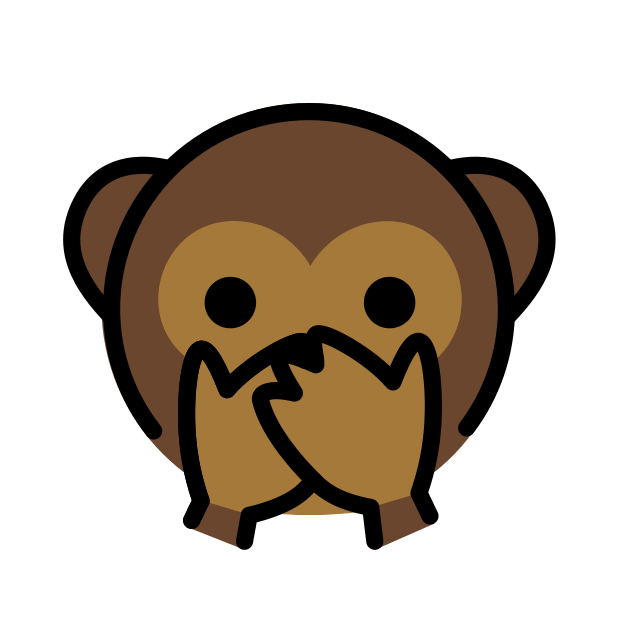
Emoji: 🙊
Name: speak-no-evil monkey
Unicode: 0x1f64a